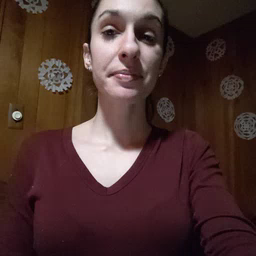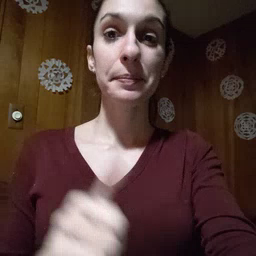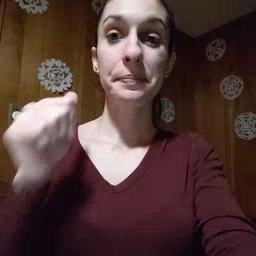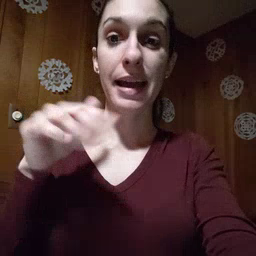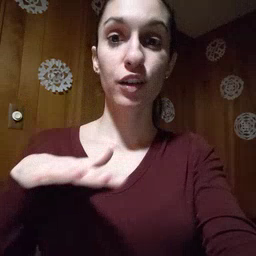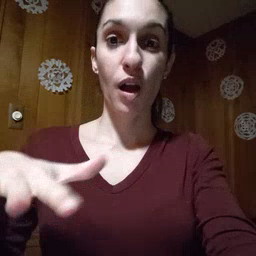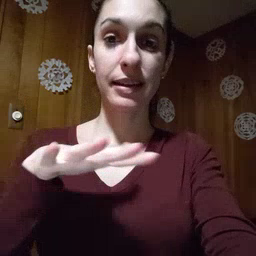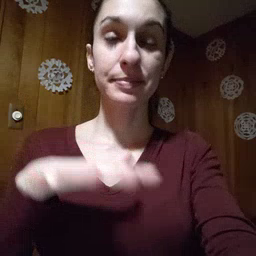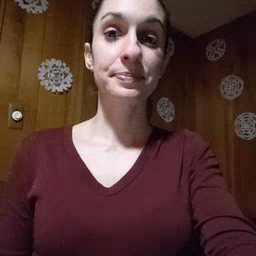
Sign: backyard